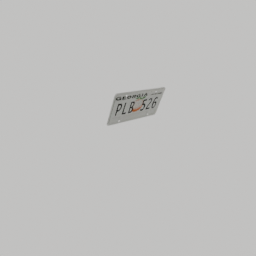
Label: mechanical